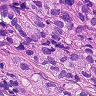
Metastatic tissue present: yes